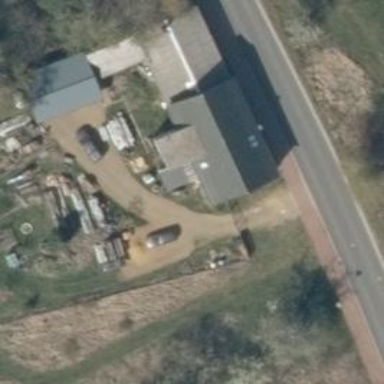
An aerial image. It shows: Simple house.